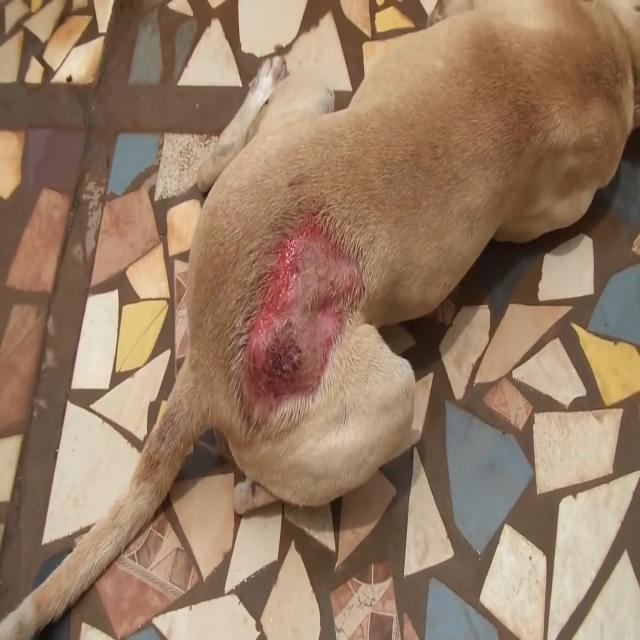
Canine dermatitis — inflammation of the skin presenting with erythema, pruritus, papules, and excoriation. May be allergic, contact, or atopic in origin.